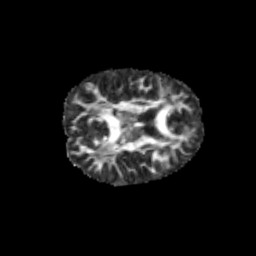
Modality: FA
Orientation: axial
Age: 12
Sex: female
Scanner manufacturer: siemens
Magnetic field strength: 3 T
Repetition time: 3.8 s
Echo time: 0.07 s